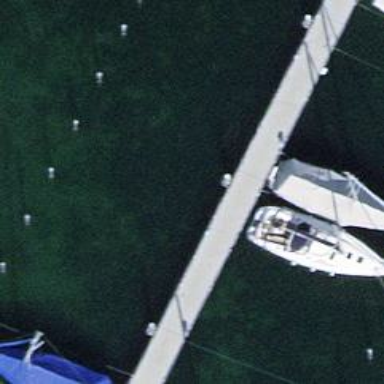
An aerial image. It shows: Man-made pier.